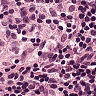
Metastatic tissue present: no